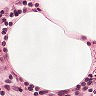
Metastatic tissue present: no